Field crop: maize
Growth stage: 2
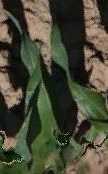
Species: maize